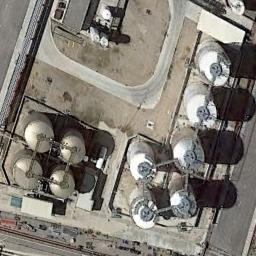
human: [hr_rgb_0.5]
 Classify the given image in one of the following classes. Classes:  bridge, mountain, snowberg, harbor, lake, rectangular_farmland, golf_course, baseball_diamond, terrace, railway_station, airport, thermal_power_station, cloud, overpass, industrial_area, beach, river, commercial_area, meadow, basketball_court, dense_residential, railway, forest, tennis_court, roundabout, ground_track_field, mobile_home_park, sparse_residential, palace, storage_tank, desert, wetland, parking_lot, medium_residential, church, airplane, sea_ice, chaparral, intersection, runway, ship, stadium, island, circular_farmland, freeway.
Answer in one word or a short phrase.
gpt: storage_tank